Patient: sex M, age 72
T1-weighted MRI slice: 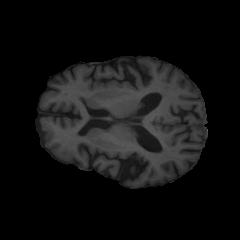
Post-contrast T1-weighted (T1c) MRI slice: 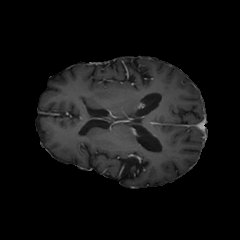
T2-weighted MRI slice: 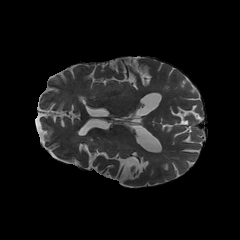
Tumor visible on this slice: no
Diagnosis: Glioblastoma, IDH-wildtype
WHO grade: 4